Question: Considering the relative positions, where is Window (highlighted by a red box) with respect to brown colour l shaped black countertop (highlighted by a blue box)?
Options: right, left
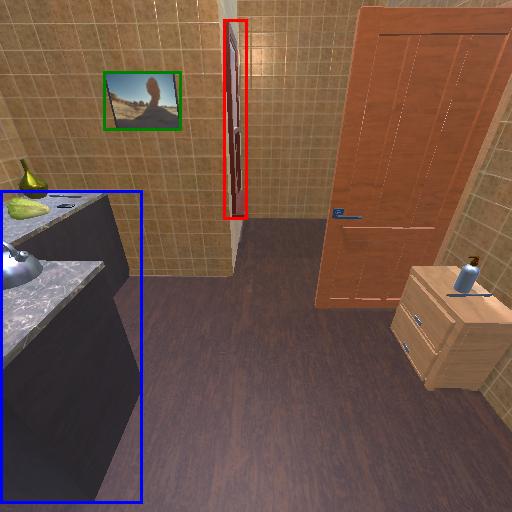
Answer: right